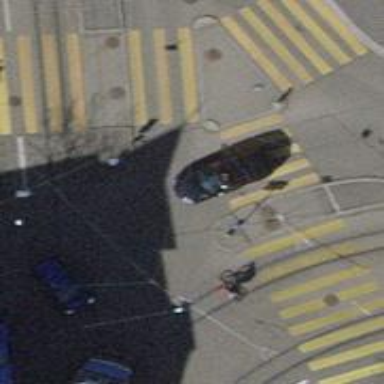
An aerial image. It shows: Asphalt footway with zebra crossing.